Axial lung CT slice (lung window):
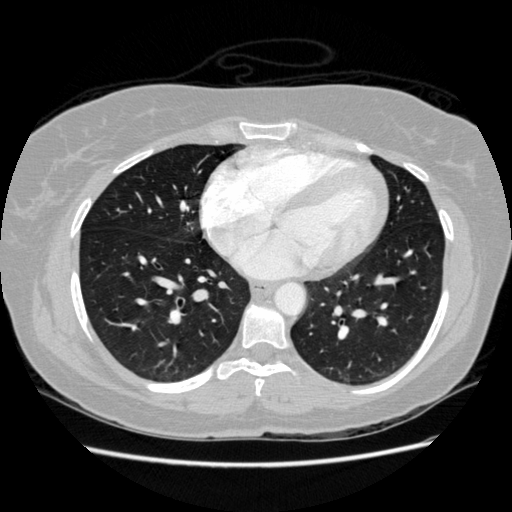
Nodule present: no